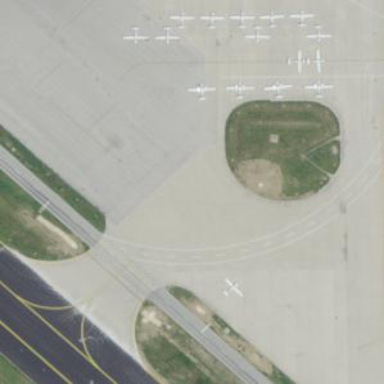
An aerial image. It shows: Concrete apron at the airport.